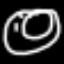
Label: donut